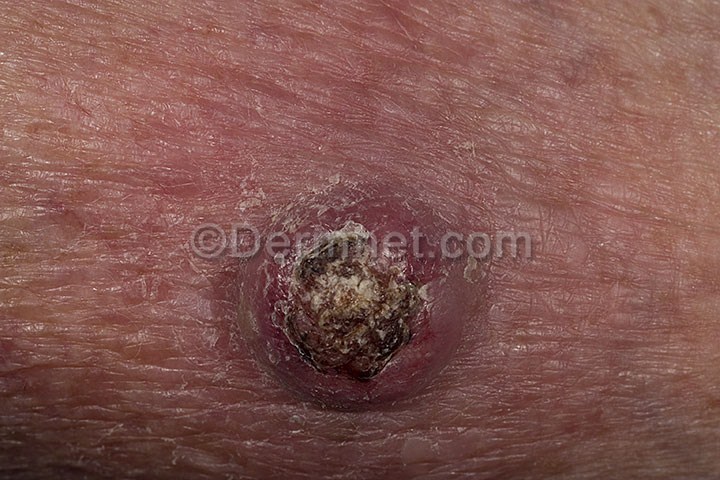
Disease: Seborrheic Keratoses and other Benign Tumors